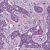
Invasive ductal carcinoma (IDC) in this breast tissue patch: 0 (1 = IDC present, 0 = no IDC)